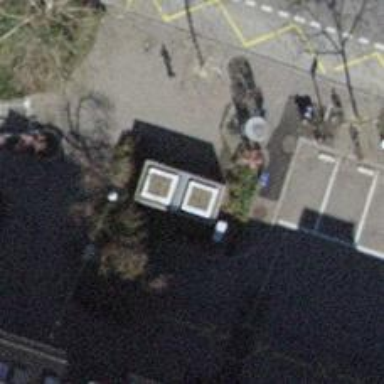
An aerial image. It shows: Toilets.